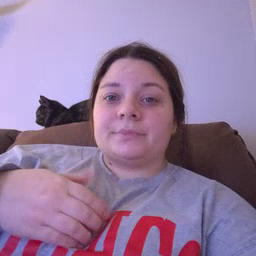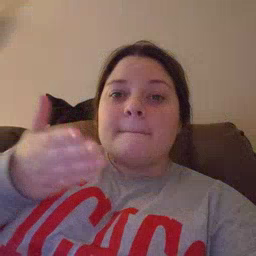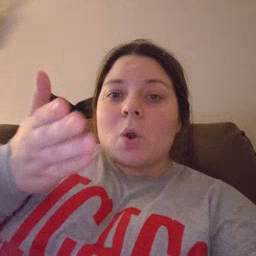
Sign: boat